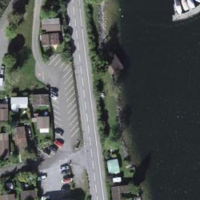
EUNIS habitat code: 14
Species observed at this site:
Cygnus olor